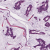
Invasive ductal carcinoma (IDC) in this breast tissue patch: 1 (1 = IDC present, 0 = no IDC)